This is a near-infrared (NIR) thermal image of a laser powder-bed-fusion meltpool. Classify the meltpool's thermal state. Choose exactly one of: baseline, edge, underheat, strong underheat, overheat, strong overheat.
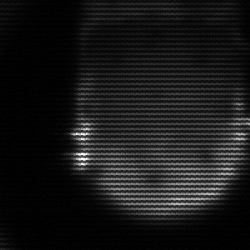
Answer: edge